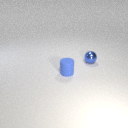
small blue rubber cylinder in front of small blue metal sphere